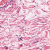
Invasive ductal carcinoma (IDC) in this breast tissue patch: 0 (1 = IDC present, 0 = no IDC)